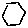
Label: hexagon